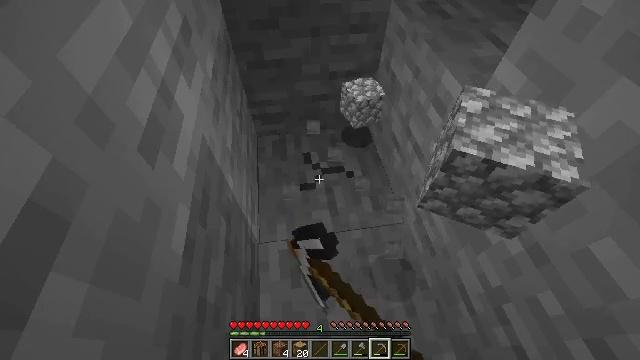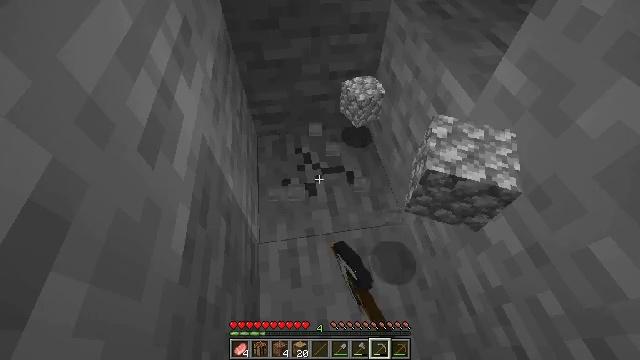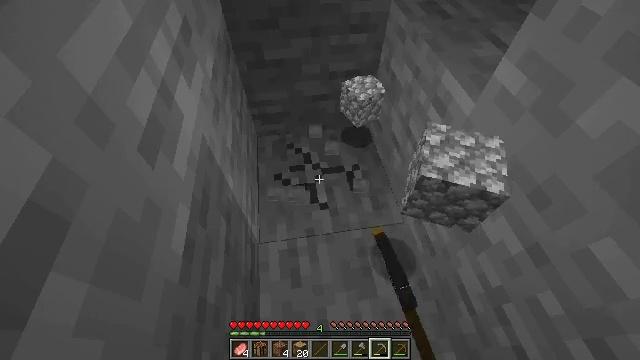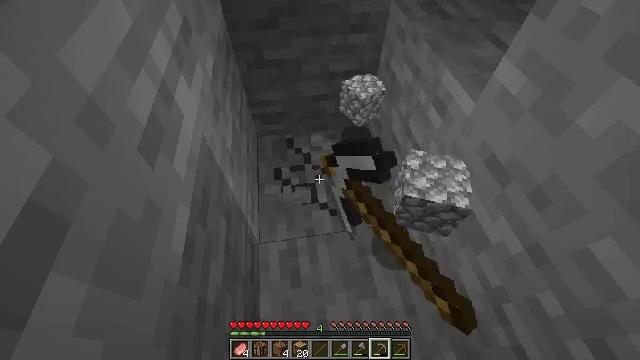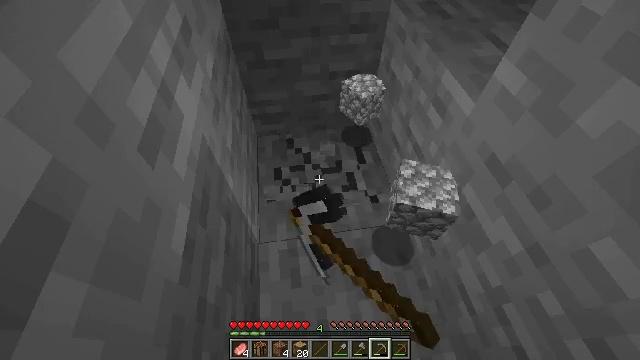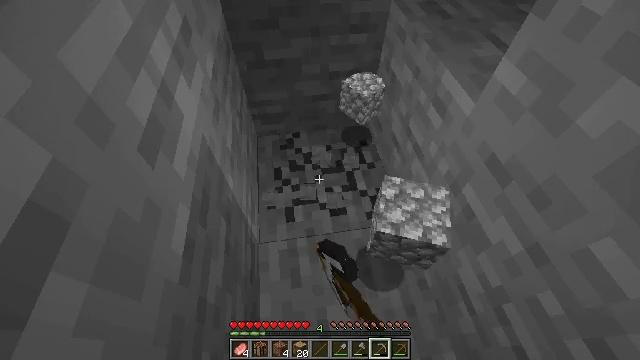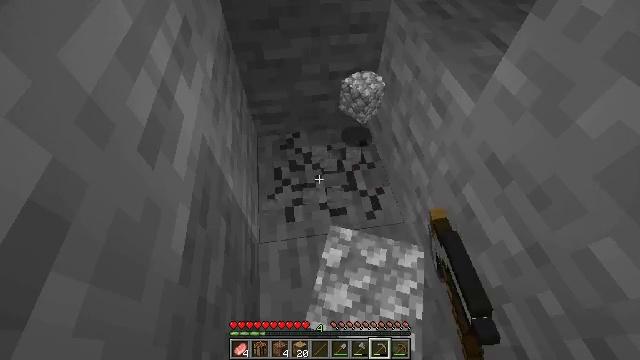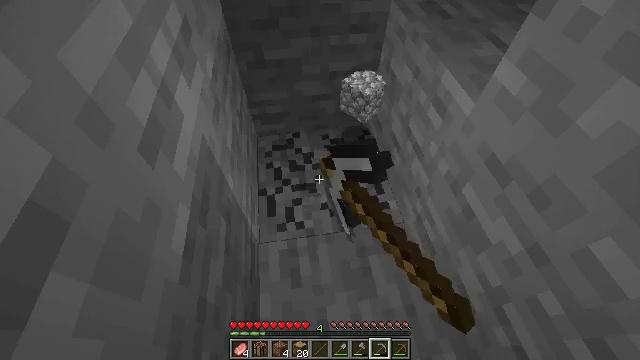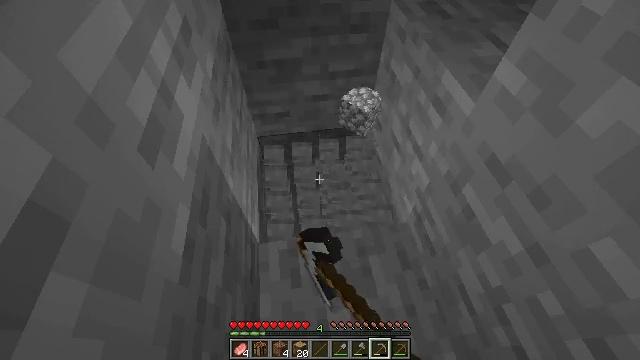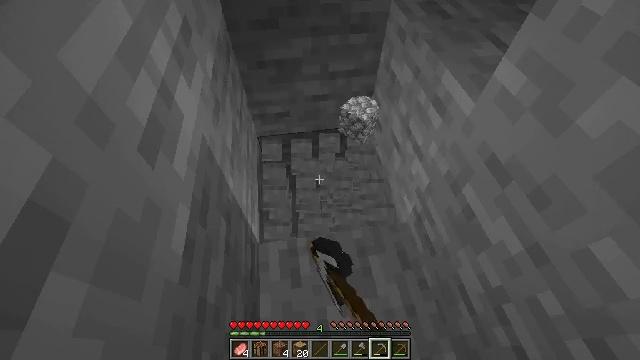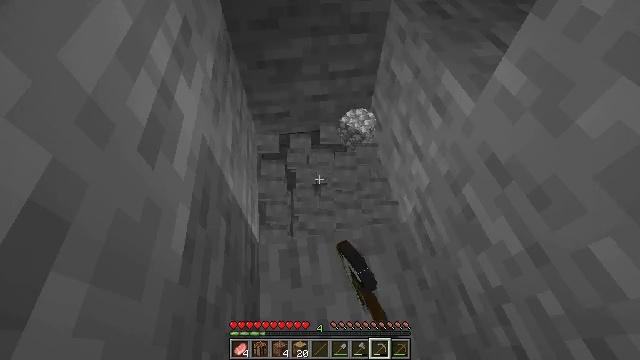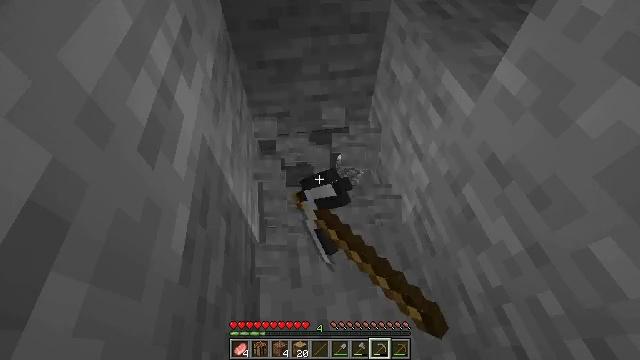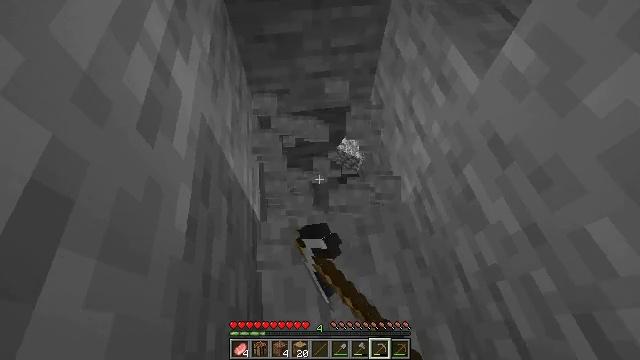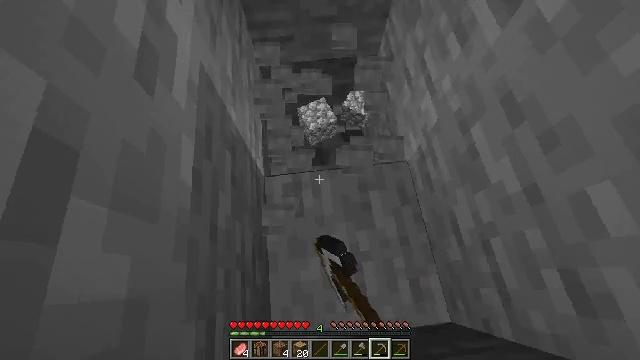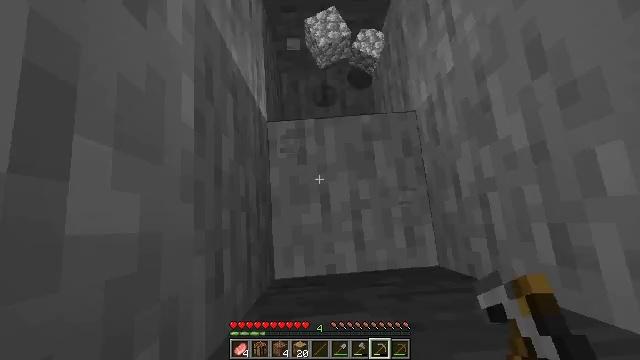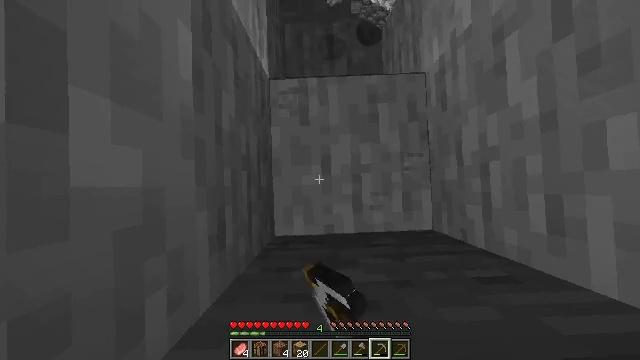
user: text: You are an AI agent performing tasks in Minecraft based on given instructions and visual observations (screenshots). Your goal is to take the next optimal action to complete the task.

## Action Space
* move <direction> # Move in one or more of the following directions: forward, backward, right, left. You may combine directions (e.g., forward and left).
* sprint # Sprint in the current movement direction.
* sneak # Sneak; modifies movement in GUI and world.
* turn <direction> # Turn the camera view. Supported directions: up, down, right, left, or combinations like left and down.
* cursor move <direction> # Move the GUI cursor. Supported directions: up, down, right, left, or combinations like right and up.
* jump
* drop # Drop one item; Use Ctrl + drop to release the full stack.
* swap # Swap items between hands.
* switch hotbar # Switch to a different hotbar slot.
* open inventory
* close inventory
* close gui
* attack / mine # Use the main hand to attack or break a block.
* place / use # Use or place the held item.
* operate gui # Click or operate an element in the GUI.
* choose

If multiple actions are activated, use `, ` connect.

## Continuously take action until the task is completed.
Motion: motion action
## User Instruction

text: Gather stone by using a pickaxe.
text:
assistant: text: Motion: attack / mine
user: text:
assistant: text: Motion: attack / mine
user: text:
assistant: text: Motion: attack / mine
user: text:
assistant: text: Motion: attack / mine
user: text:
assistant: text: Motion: attack / mine
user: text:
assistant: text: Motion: attack / mine
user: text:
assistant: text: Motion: attack / mine
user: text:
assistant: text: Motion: attack / mine
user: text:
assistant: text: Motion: attack / mine
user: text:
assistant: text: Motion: attack / mine
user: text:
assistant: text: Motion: attack / mine
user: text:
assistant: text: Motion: turn down, attack / mine
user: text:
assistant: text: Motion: turn left and down, attack / mine
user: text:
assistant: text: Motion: turn left and down, attack / mine
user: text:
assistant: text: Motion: turn left and down, attack / mine
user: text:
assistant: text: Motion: turn right and down, attack / mine
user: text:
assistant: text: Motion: attack / mine
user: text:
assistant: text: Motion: attack / mine
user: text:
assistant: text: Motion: attack / mine
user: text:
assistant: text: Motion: attack / mine
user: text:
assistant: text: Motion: attack / mine
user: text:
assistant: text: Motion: attack / mine
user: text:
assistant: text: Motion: attack / mine
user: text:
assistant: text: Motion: attack / mine
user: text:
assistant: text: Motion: attack / mine
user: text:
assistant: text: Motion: attack / mine
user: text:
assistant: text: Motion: attack / mine
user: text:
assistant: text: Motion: attack / mine
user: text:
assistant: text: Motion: turn up, attack / mine
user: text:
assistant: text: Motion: turn up, attack / mine